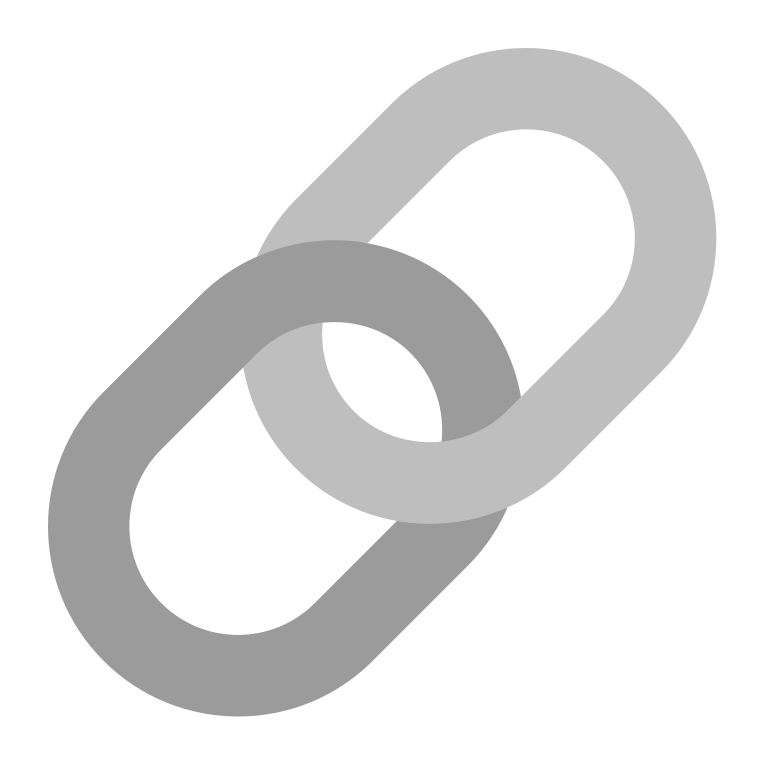
link flat